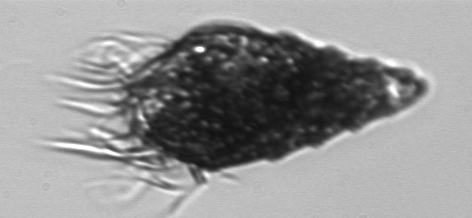
Label: Laboea_strobila